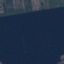
Land use / land cover class: SeaLake